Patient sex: M
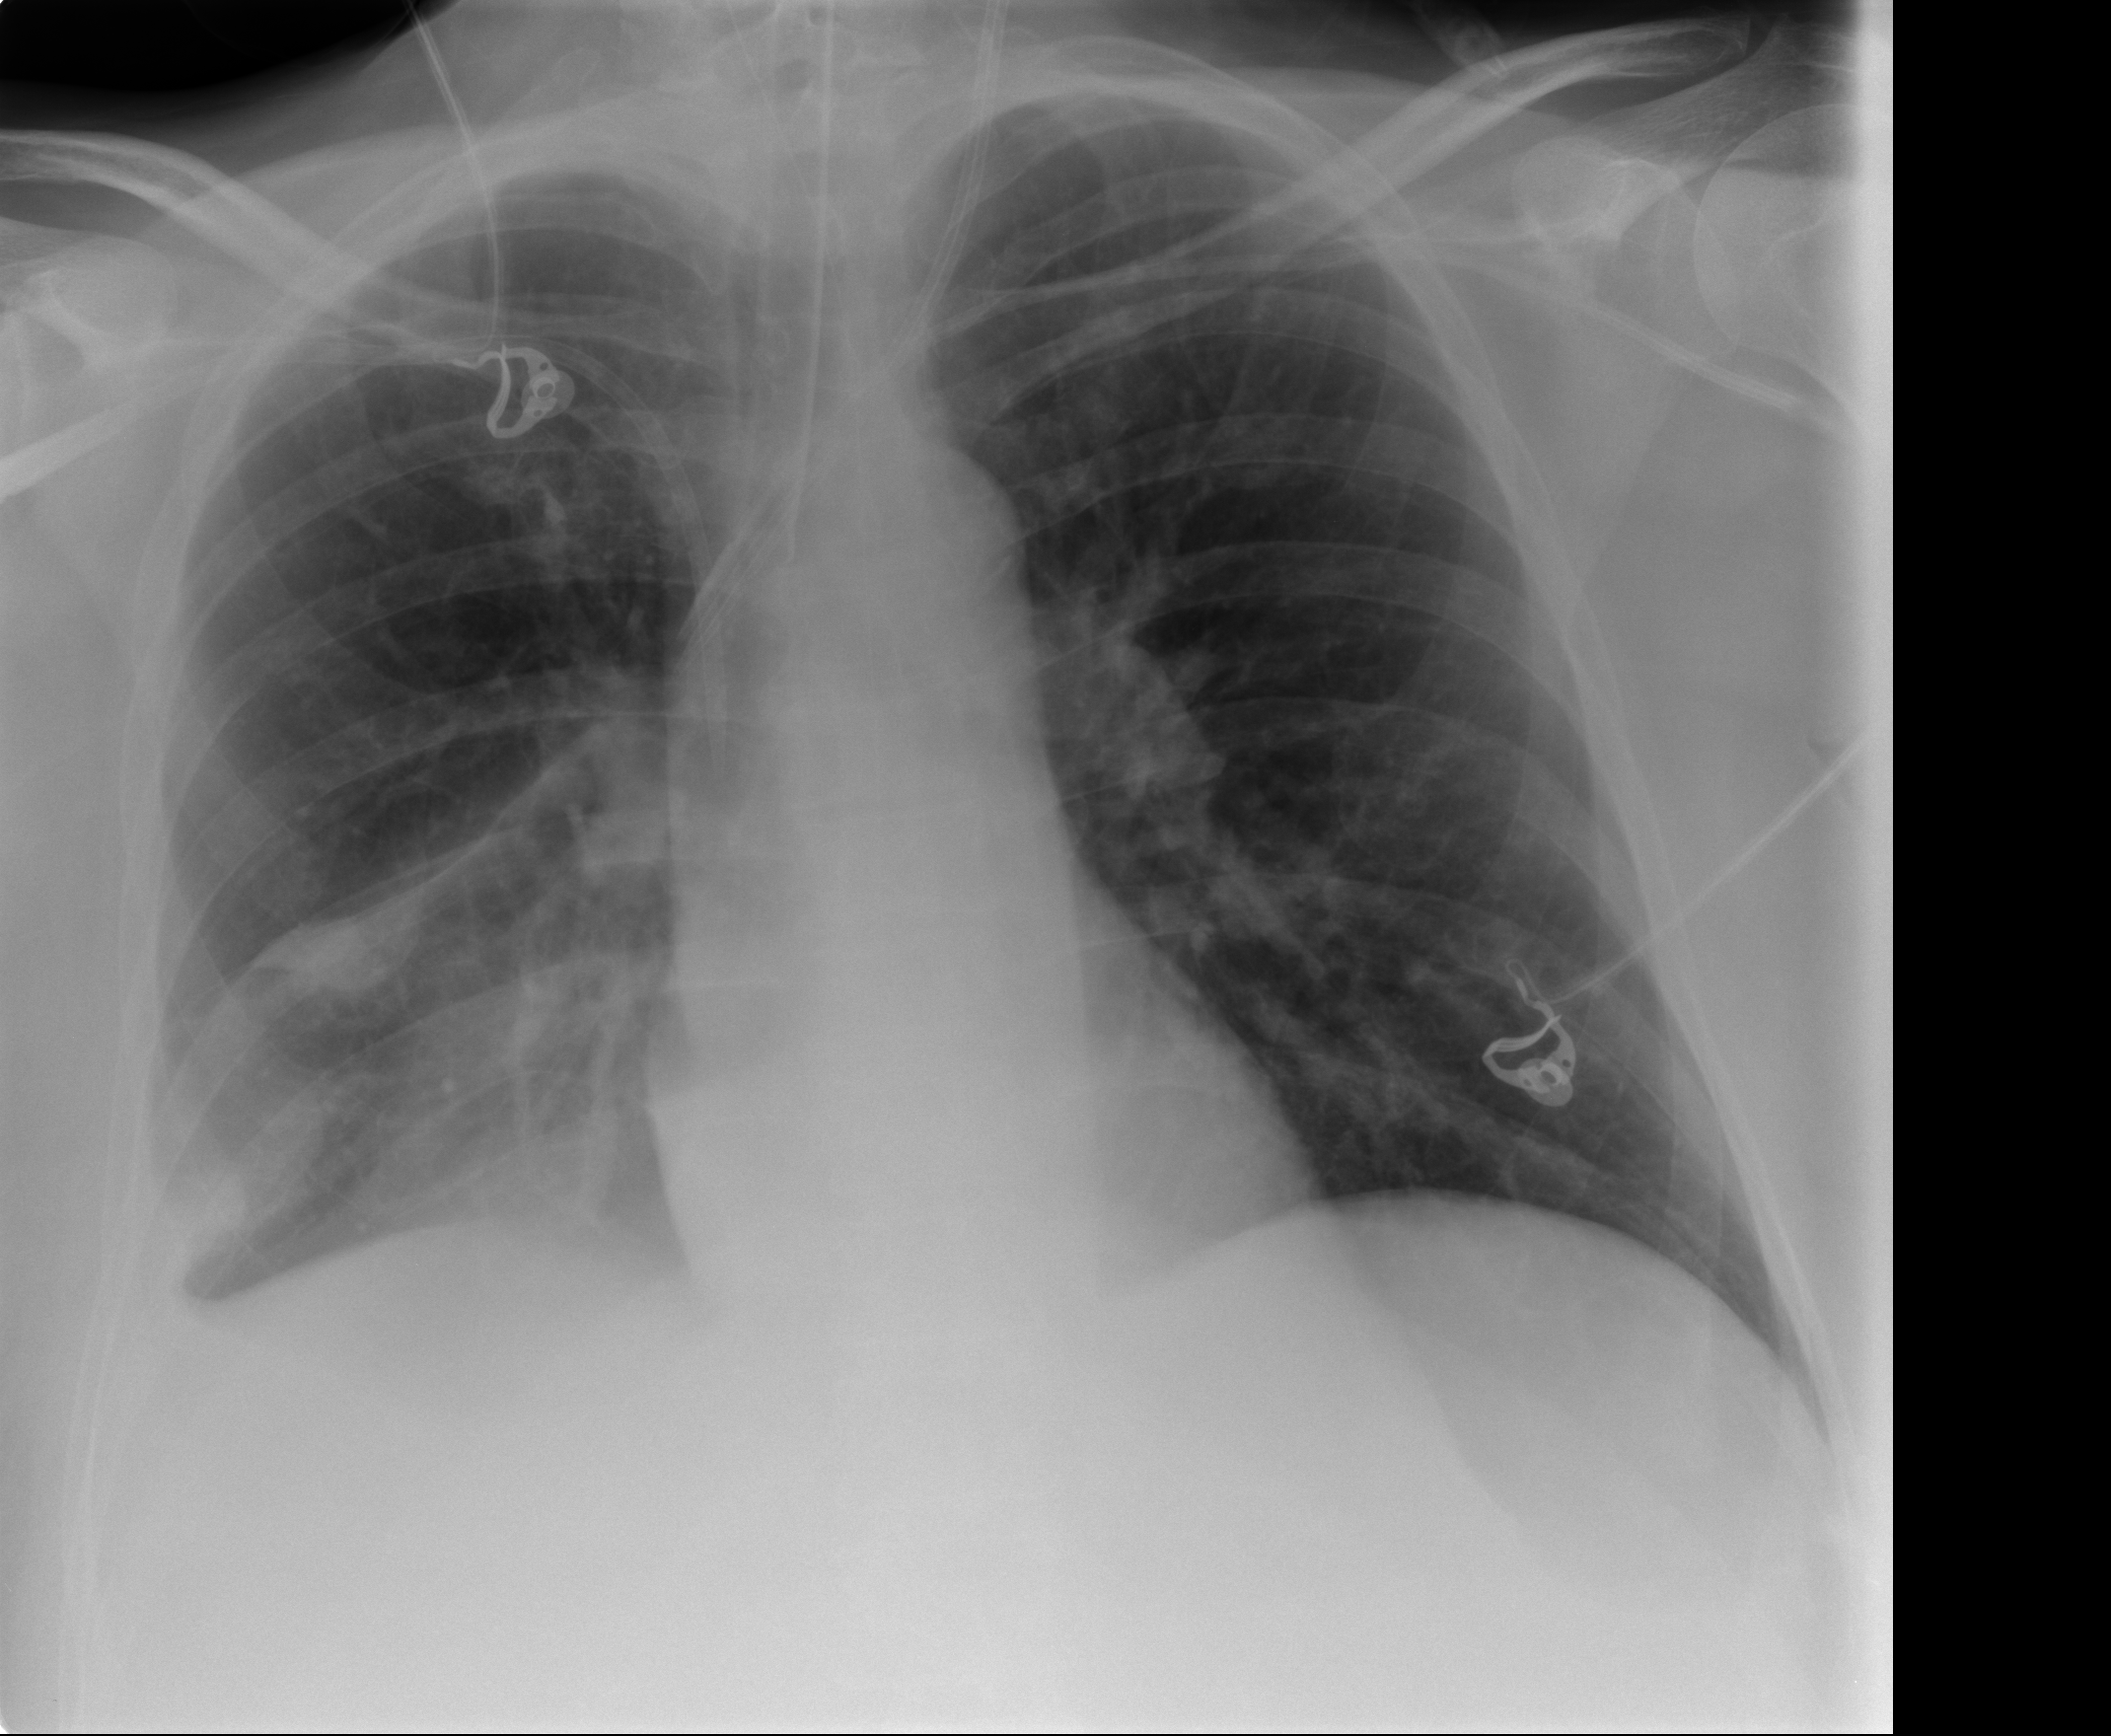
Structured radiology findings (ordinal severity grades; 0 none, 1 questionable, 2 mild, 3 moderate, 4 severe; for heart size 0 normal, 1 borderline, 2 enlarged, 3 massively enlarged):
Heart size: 0
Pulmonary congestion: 0
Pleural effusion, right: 2
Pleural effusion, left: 0
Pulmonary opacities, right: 0
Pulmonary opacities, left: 0
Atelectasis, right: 2
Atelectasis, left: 0